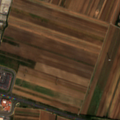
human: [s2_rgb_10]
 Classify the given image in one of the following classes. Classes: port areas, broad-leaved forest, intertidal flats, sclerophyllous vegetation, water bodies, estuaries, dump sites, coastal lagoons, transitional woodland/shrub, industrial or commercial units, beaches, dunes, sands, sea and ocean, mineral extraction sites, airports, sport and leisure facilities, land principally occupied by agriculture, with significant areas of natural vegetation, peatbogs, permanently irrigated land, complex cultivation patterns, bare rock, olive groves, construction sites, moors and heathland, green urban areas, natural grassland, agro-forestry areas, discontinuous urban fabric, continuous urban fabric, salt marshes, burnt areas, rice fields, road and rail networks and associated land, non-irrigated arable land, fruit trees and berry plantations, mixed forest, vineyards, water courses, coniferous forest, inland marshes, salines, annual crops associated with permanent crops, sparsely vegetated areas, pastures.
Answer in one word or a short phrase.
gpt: industrial or commercial units, non-irrigated arable land, vineyards, land principally occupied by agriculture, with significant areas of natural vegetation